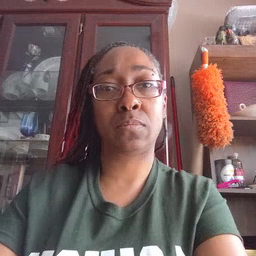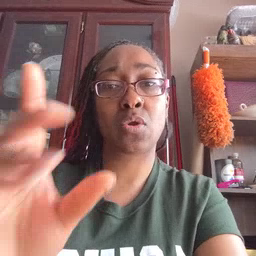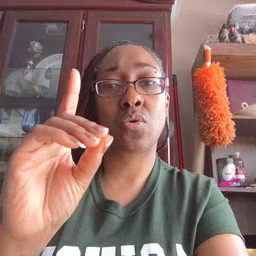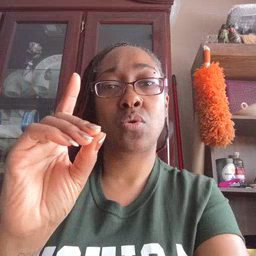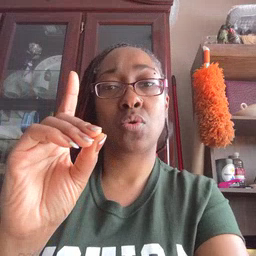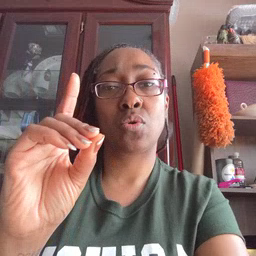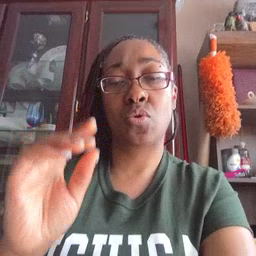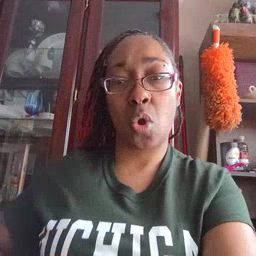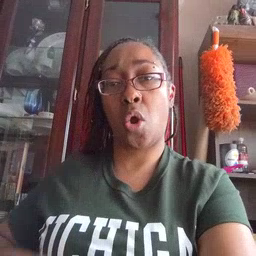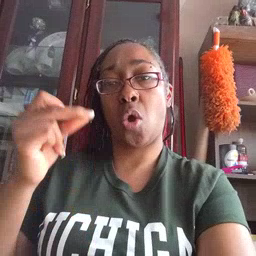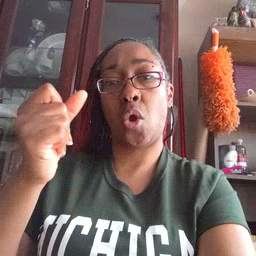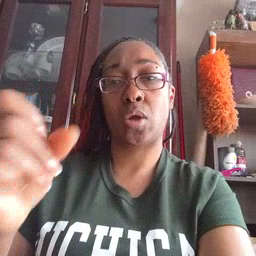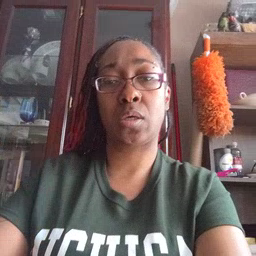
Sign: dog